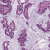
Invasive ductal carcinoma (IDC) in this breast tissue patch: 1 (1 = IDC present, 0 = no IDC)